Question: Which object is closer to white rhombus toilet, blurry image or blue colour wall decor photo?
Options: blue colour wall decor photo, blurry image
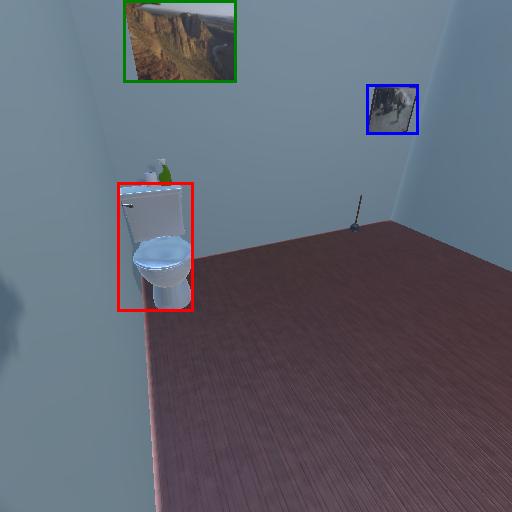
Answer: blue colour wall decor photo